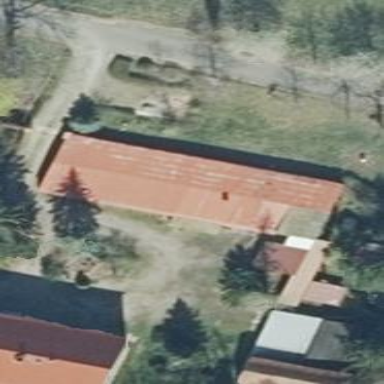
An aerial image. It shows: Building with gabled roof made of red roof tiles. The building itself is yellow in color.